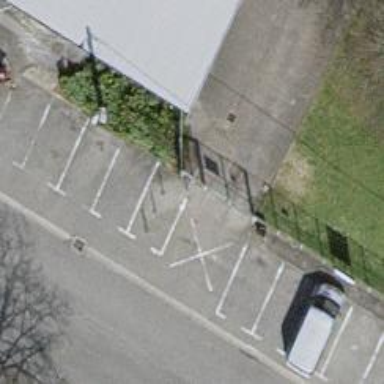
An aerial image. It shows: Bicycle parking area with stands on asphalt surface.